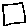
Label: square